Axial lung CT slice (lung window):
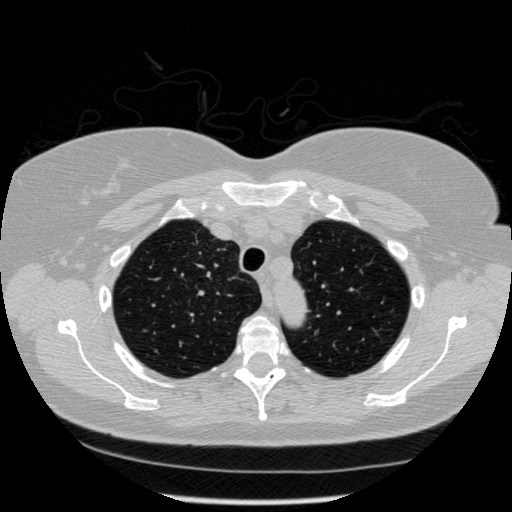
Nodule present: no